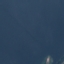
Label: SeaLake